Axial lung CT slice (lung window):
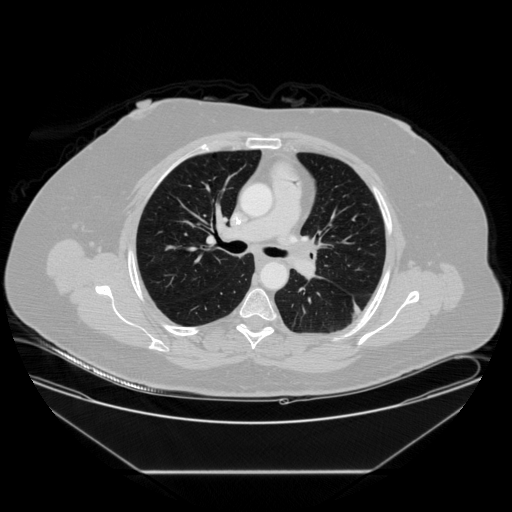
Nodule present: no